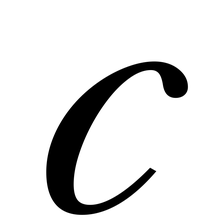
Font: LibreCaslonText-Italic_Italic